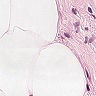
Metastatic tissue present: no